You are looking at the wavelet scalogram of a bearing's acceleration signal. Diagnose the bearing from this image, choosing from: normal, inner_race, outer_race, ball.
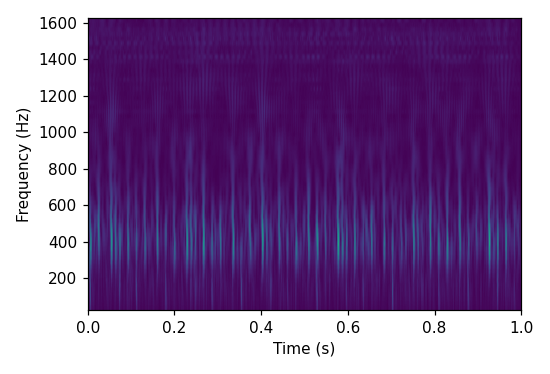
Answer: outer_race